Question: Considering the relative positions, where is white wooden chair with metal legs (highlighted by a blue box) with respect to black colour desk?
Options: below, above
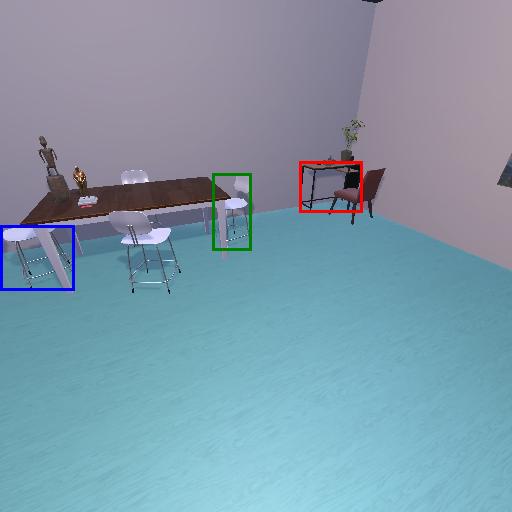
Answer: below